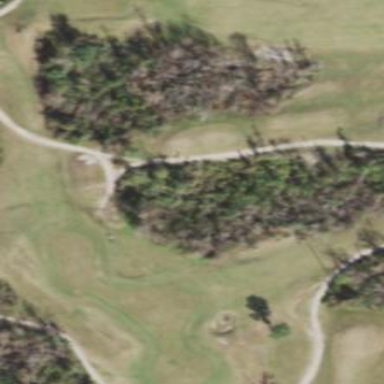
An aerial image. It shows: Green golf area with grass land use.